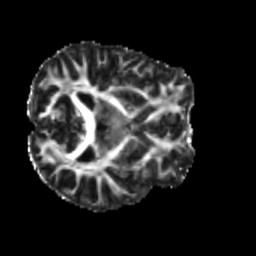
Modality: FA
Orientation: axial
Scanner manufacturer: siemens
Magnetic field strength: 3 T
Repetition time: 4 s
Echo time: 0.0594 s